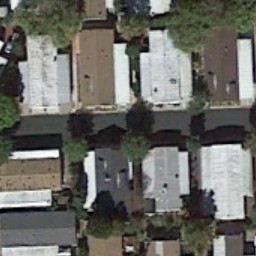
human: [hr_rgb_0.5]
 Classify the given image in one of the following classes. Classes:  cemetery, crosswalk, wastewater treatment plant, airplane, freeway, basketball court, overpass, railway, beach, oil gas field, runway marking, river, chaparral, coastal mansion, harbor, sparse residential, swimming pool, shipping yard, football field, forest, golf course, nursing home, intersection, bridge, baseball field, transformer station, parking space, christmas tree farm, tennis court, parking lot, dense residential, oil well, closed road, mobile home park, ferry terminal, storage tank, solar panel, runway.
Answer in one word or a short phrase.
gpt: mobile home park